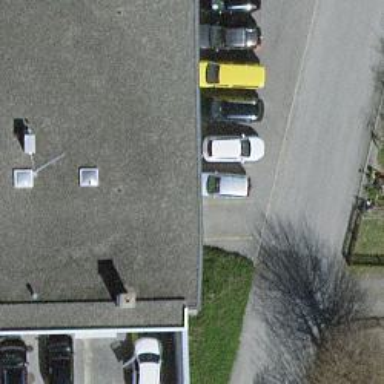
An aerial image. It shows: Car wash facility.